Field crop: tomato
Growth stage: 1
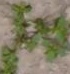
Species: portulaca